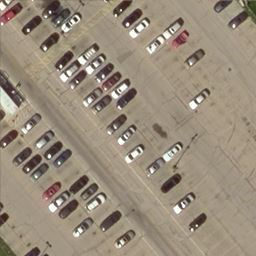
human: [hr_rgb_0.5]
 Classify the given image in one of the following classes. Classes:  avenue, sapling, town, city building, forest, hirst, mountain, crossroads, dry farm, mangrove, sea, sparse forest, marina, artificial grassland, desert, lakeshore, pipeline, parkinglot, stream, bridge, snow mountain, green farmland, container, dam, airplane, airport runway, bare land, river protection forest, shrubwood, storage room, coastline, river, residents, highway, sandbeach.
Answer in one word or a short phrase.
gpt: parkinglot